Question: I have been working with jQuery dialog for a while, and the problem I am getting now is kind of strange.
jQuery version: 1.7.1
jQuery UI version: 1.8.18
'''
<!-- Generic Dialog Box -->
<div id="dialog" style="display:none;position:absolute;"></div>
'''
jQuery code:
'''
$('.class_to_find').each(function(){
//$('#dialog').append($(this).css({position:"absolute"}));
$('#dialog').append("<p>Adding a line.</p>");
});
$('#dialog').dialog({
//autoOpen: true,
show: "explode",
hide: "explode",
modal: true,
title: "Jobs",
buttons: {
Done: function() {
$(this).dialog( "close" );
}
},
close: function(){}
});
$('#dialog').dialog('open');
'''

When the dialog opens, the content shows up underneath where the content usually shows up. it shows up in the button pane. This is a problem. I can't figure out why it is doing this. Does anyone know why?
Here is a JSFiddle which exposes the problem: <URL>
Thanks!
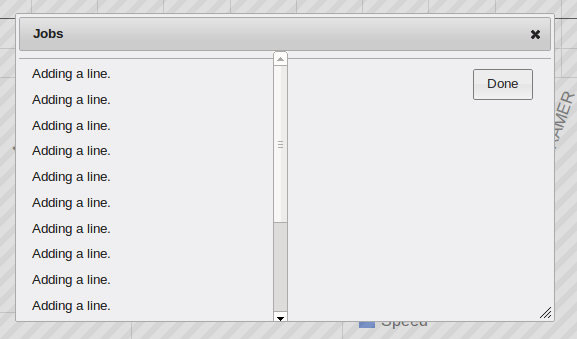
Answer: Remove dialog div style property 'position:absolute;' and see if that is what you need.